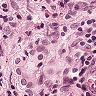
Metastatic tissue present: yes